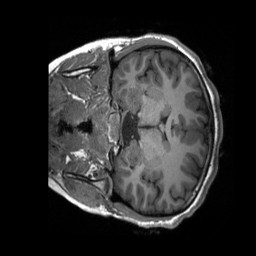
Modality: T1w
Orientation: coronal
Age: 13
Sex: female
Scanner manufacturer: siemens
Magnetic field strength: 3 T
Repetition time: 2.3 s
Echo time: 0.00232 s